Field crop: maize
Growth stage: 2
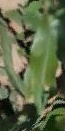
Species: maize